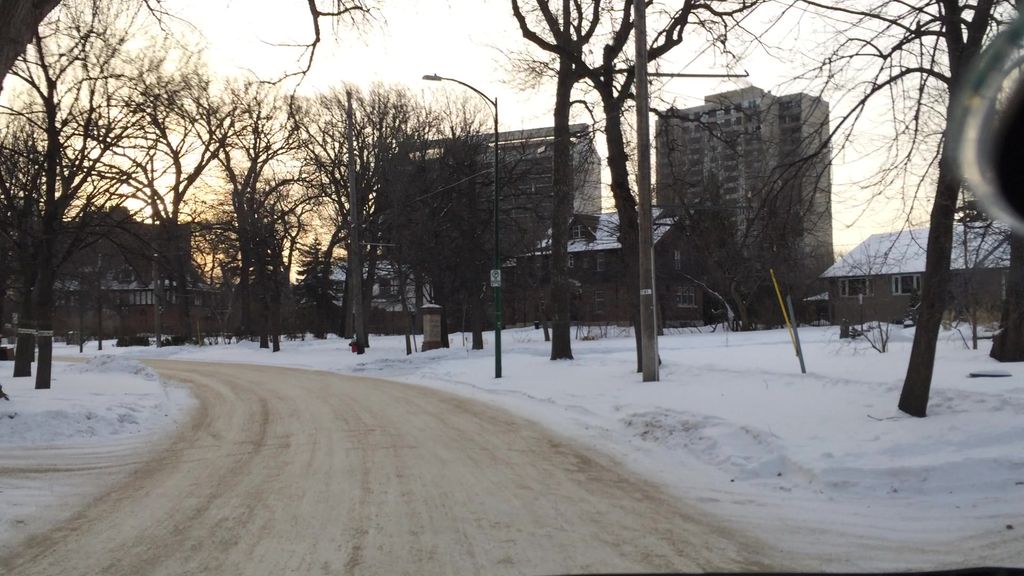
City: winnipeg